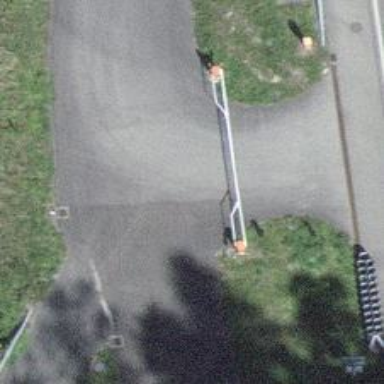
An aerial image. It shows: Lift gate barrier.